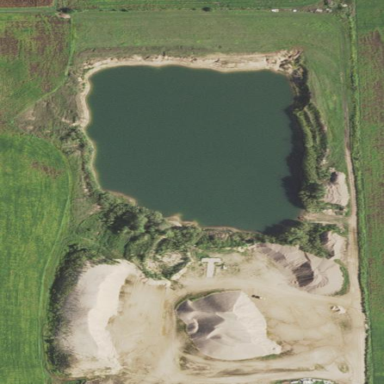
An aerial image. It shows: Quarry area.